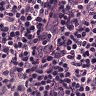
Metastatic tissue present: no